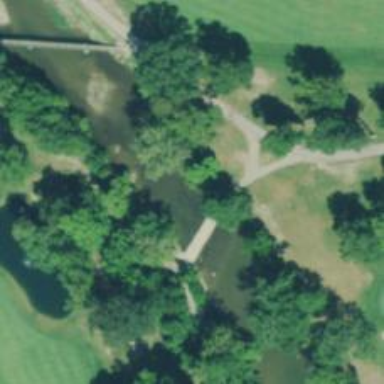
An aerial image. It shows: Golf cartpath that is also road path.